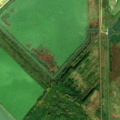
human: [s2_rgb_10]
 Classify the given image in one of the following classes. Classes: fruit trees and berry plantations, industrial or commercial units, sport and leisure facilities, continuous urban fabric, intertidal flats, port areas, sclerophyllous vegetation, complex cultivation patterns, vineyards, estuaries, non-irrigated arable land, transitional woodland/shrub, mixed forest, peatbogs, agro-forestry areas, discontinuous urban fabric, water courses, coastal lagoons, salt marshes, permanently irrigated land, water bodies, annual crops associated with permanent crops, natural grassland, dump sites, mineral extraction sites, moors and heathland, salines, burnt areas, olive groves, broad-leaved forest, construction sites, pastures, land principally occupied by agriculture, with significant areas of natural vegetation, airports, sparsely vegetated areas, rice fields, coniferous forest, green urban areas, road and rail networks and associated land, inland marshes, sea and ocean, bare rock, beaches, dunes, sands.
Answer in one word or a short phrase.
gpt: broad-leaved forest, transitional woodland/shrub, water bodies